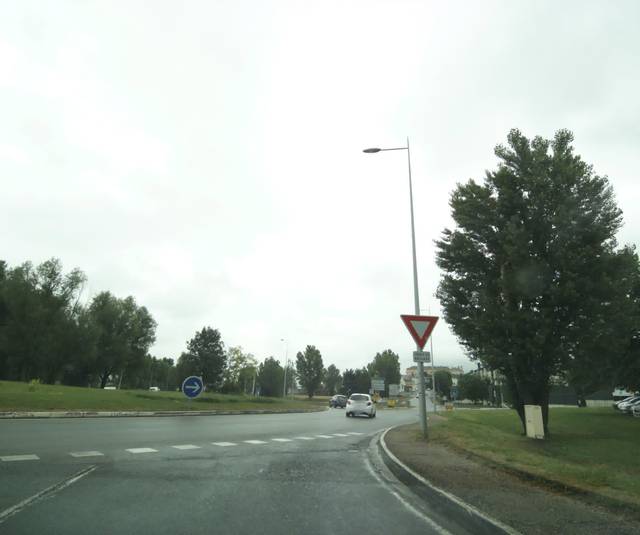
Region: France
Coordinates: 44.361, 2.57